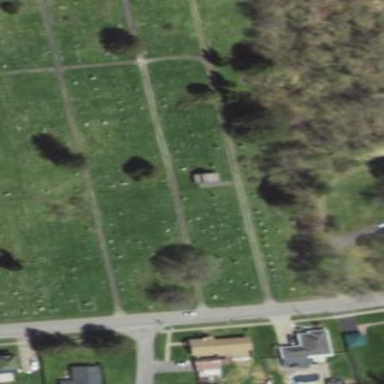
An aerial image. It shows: Cemetery.